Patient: sex M, age 26
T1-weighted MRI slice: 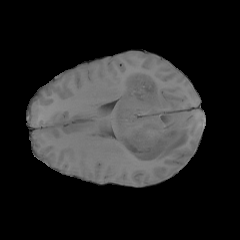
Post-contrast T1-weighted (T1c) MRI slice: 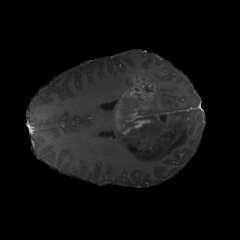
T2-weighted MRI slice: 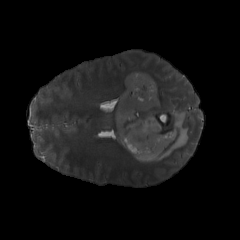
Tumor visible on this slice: yes
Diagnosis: Astrocytoma, IDH-mutant
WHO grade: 4